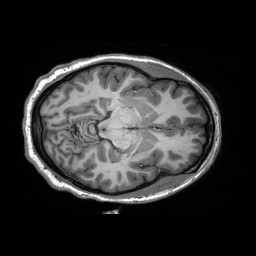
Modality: T1w
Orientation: coronal